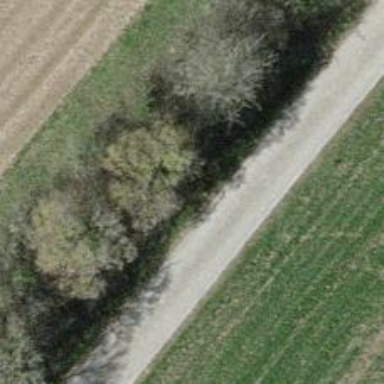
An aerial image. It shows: Row of trees in natural setting.